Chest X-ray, PA view. Patient: 45 years old, sex F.
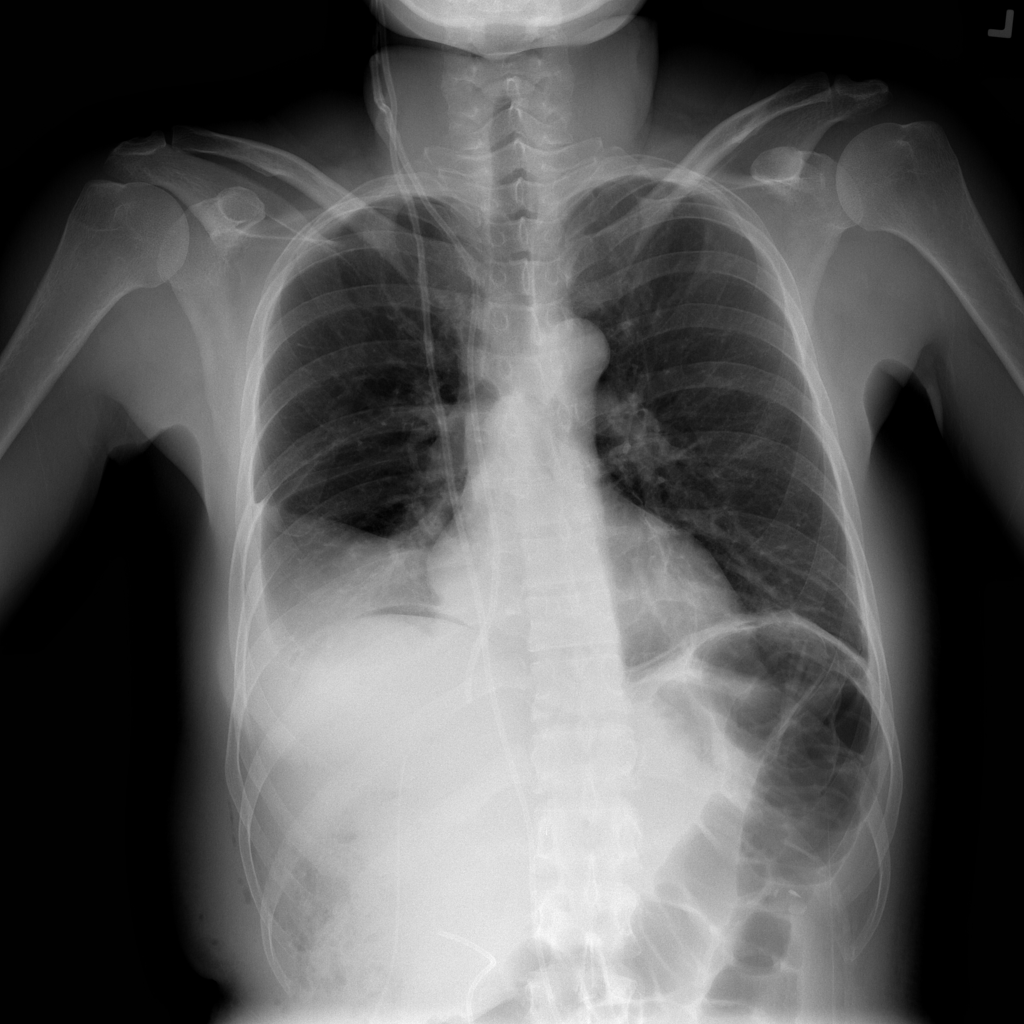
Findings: No Finding